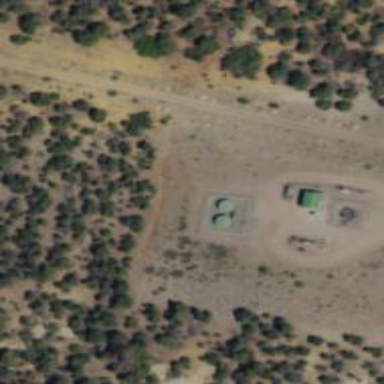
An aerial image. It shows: Storage tank that is man-made.